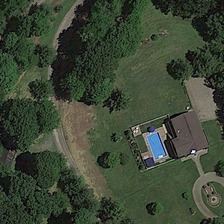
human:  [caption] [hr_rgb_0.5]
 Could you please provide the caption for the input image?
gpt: a building with a swimming pool is surrounded by many green trees and meadows .

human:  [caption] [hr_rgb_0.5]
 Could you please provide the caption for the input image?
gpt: a building with a swimming pool is surrounded by many green trees and meadows .

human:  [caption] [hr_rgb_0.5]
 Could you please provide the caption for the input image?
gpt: a building with a swimming pool is surrounded by many green trees and meadows .

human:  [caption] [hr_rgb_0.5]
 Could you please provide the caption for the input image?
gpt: a building with a swimming pool is surrounded by many green trees and meadows .

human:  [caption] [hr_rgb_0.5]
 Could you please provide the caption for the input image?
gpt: a building with a swimming pool is surrounded by many green trees and meadows .